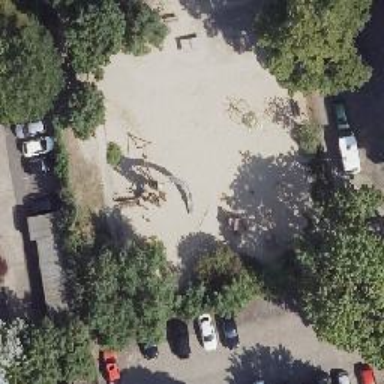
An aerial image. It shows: Playground featuring rope bridge.